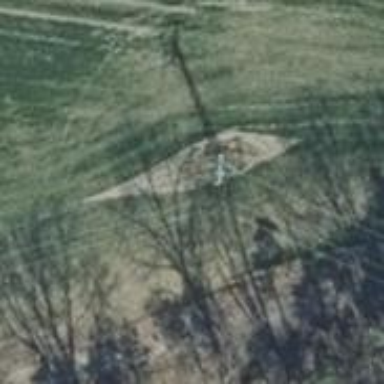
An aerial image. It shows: Power pole.